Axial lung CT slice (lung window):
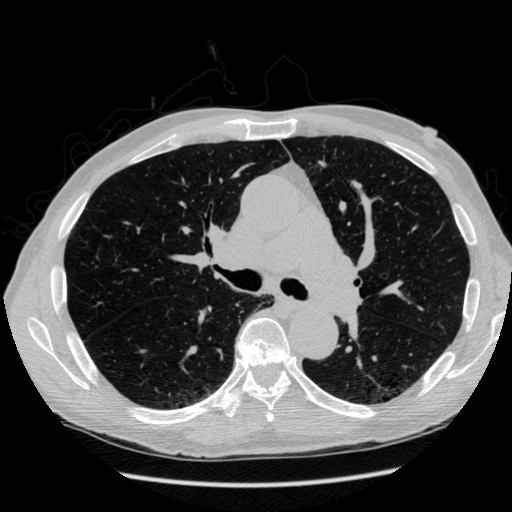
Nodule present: no